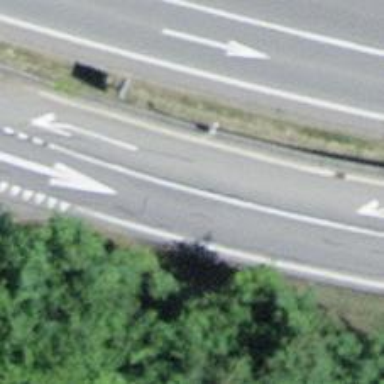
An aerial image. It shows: Primary highway.